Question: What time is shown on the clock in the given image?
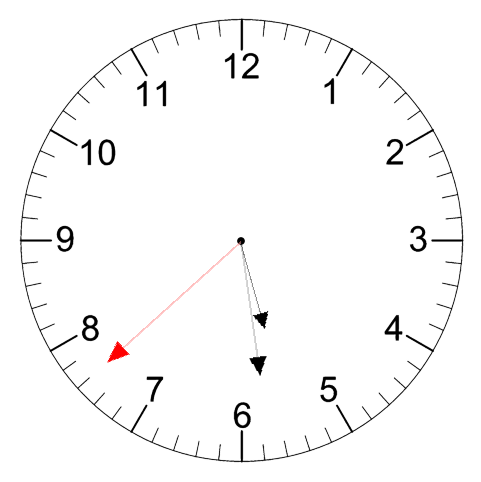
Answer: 05:28:38